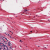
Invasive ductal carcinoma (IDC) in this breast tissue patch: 0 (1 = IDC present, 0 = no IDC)